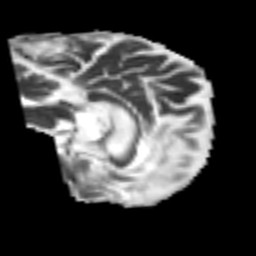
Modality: MD
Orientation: sagittal
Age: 77
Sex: male
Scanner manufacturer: siemens
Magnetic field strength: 3 T
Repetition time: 4.999 s
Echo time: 0.07946 s